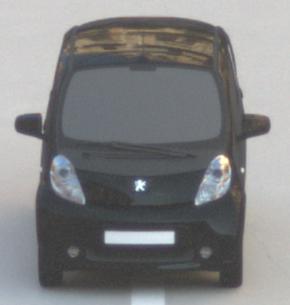
Make: Peugeot
Model: iOn
Detailed model: iOn
Model produced from: 2010/12
Model produced until: 2013/02
Doors: 5
Color: black
Road condition: dry road
Daytime: morning or afternoon
Contrast: low contrast